Question: stretch image right and left side
centre arrow remain as it is

i tried with it but centre down arrow position is not properly set by me.
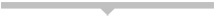
Answer: You can't do this with sliced images.
The area between the edges will stretch or repeat in order to fill the area. You can't also preserver the centre section of an image this way.
What you might be better doing is creating a custom drawn view using either CALayer or drawRect.